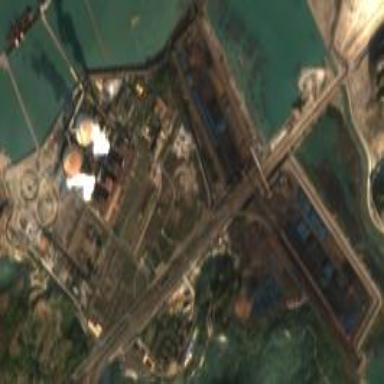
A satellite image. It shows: Industrial area with coal-powered plant.